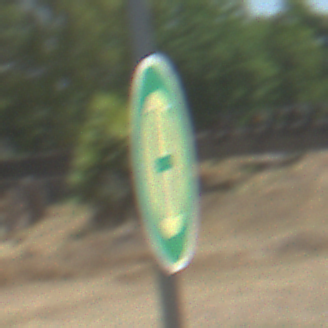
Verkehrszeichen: Haltestelle
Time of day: Midday
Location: Outdoor (Nature)
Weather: Clear
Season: NotSpecified
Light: Natural